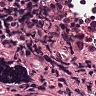
Metastatic tissue present: no